Question: When I try to start the process in BPM on rest I get an error:
'''
Result:
{
status: "error",
Data:
{
status: "error",
exceptionType: "com.ibm.bpm.wle.api.CannotStartBPDWrongStateException",
errorNumber: "CWTBG0586E",
errorMessage: "CWTBG0586E: Cannot start BPD because the snapshot or BPD is in the wrong state.",
errorMessageParameters: null,
responses: null,
errorData: null
}
'''
}
Then I do everything as described in the video:
<URL>
But in my rest it does not work and the error is the same.
The status snapshot remains active.

version BPM - 8.6.
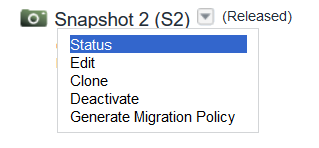
Answer: I was able to solve my problem by iterating through the input parameters. To be able to start a task, I had to exclude from the request "snapshotId" and add "processAppId".
After that, I received an answer of 200 and the task started.
Version IBM Bussiness Process Manager Server 8.6.0.0 CF2018.03